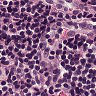
Metastatic tissue present: yes